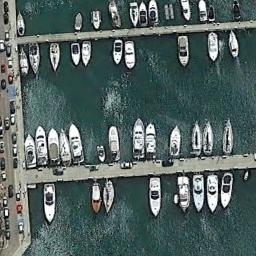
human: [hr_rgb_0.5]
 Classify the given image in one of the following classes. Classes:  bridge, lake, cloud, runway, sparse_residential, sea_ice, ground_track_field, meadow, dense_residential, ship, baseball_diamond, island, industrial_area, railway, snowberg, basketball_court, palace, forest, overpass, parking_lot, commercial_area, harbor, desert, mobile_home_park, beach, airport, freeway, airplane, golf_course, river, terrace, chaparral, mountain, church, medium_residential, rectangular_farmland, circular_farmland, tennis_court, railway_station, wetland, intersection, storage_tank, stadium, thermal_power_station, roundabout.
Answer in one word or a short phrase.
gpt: harbor